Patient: sex M, age 45
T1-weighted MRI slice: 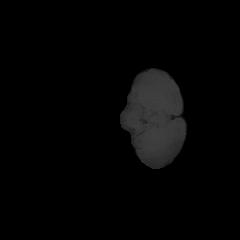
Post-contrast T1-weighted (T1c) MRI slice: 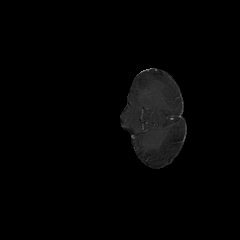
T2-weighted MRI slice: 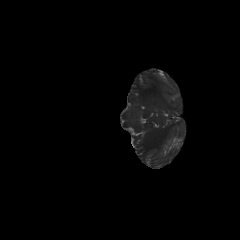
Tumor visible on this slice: no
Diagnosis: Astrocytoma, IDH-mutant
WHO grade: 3